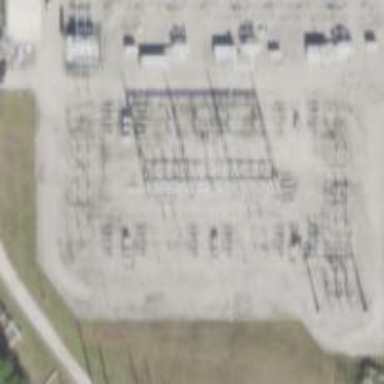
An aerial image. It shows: Switch used for power control.